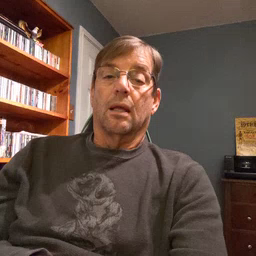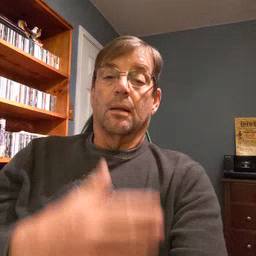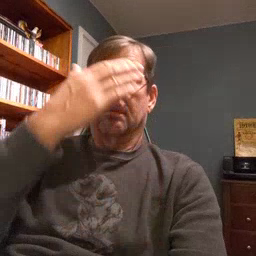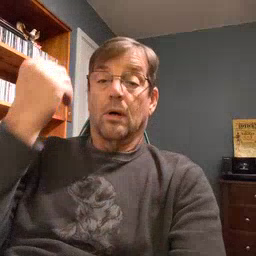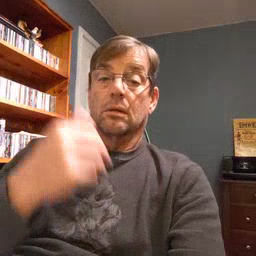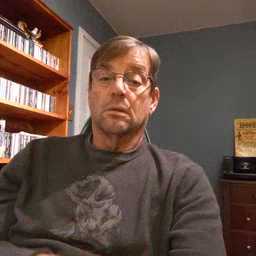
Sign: because